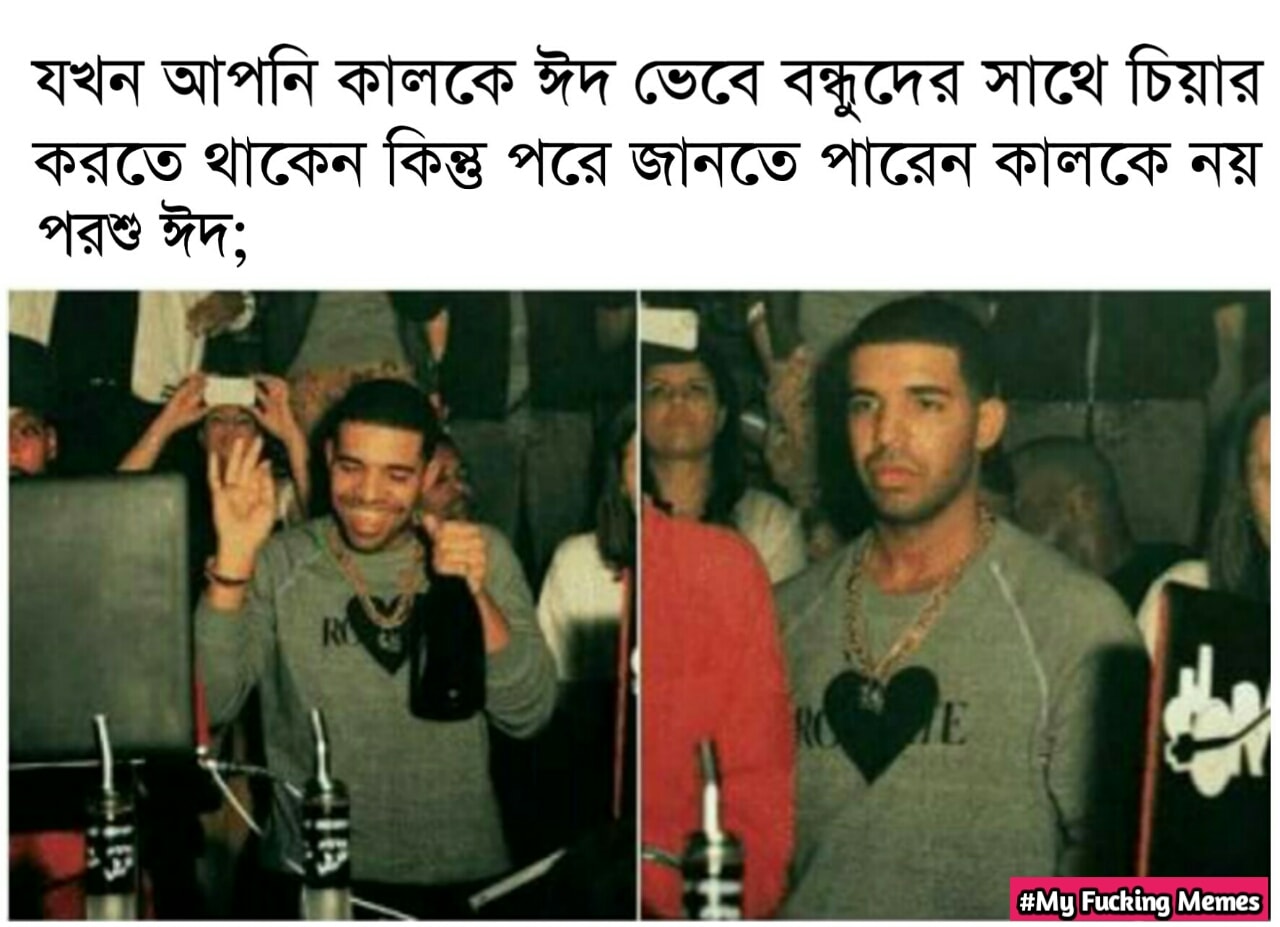
Caption: যখন আপনি কালকে ঈদ ভেবে বন্ধুদের সাথে চিয়ার করতে থাকেন কিন্তু পরে জানতে পারেন কালকে নয় পরশু ঈদ ;
Label: non-hate